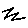
Label: zigzag